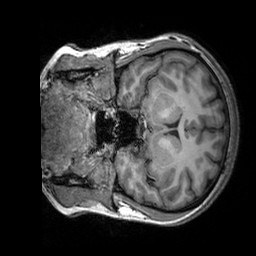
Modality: T1w
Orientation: coronal
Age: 29
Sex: female
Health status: healthy
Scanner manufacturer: siemens
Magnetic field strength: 3 T
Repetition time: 2.3 s
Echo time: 0.00303 s